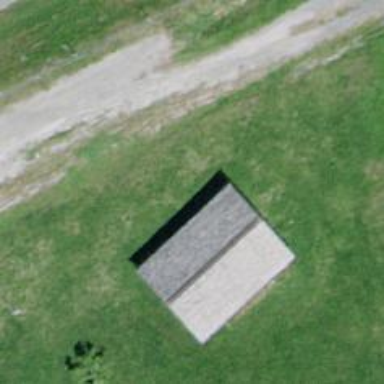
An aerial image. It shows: Shelter.